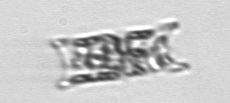
Label: Eucampia